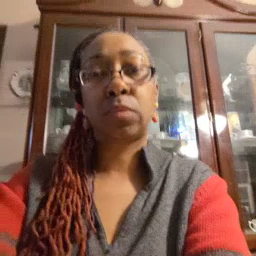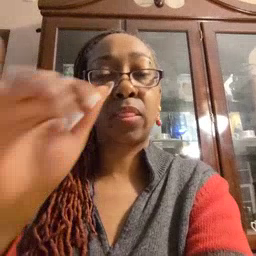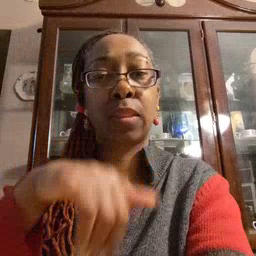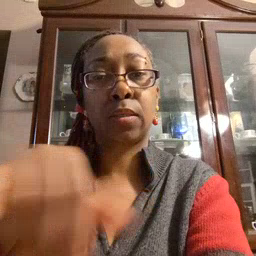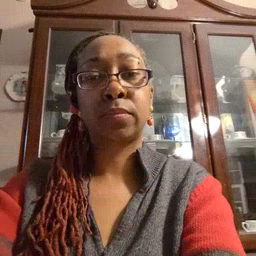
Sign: that